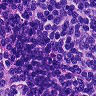
Metastatic tissue present: no